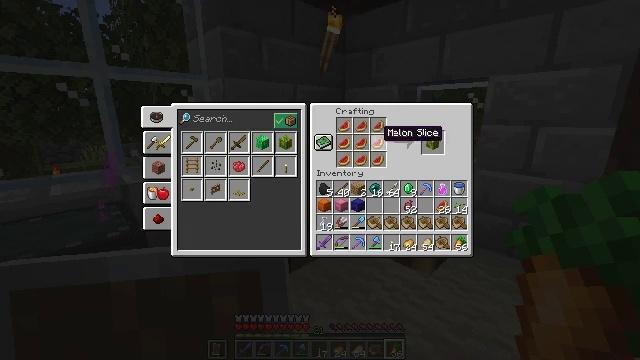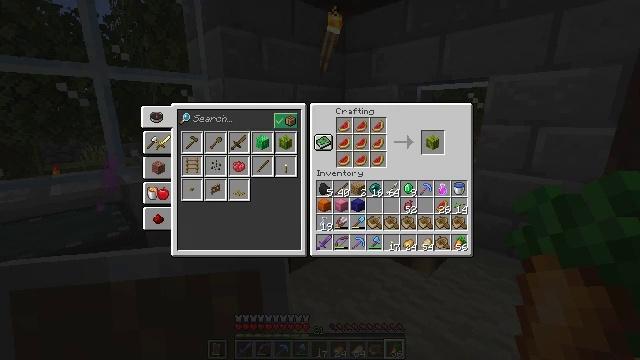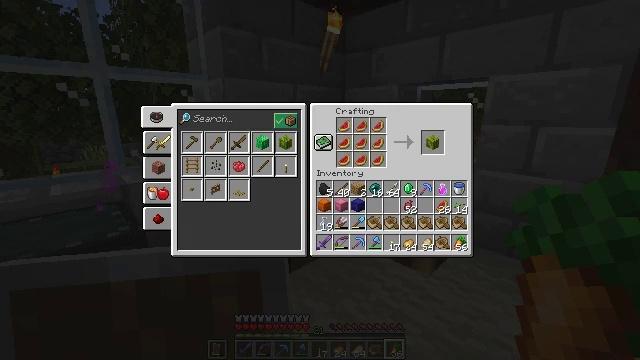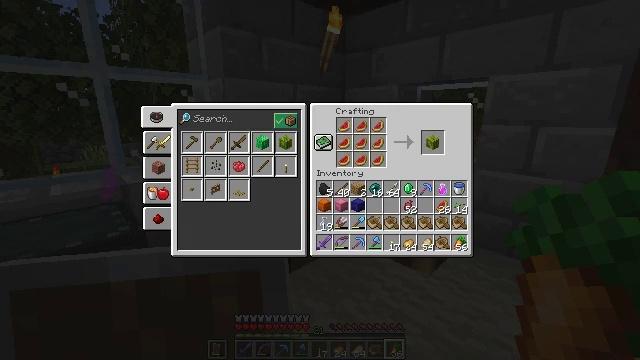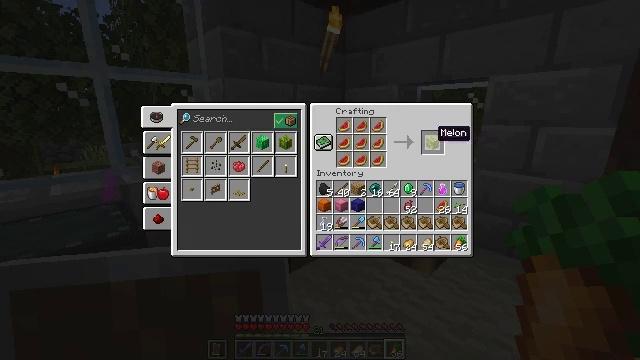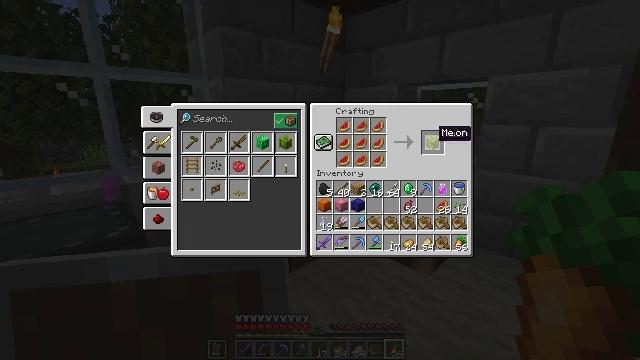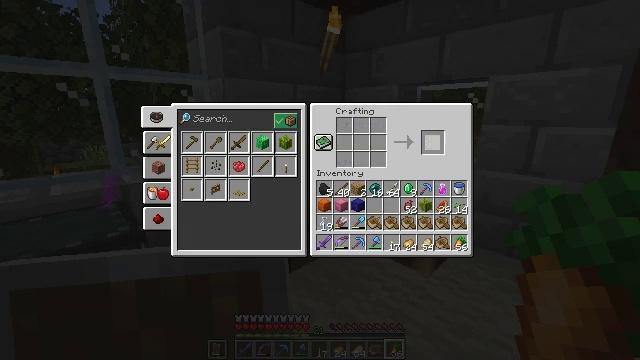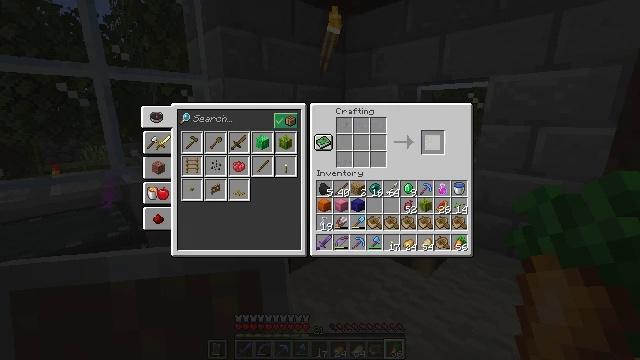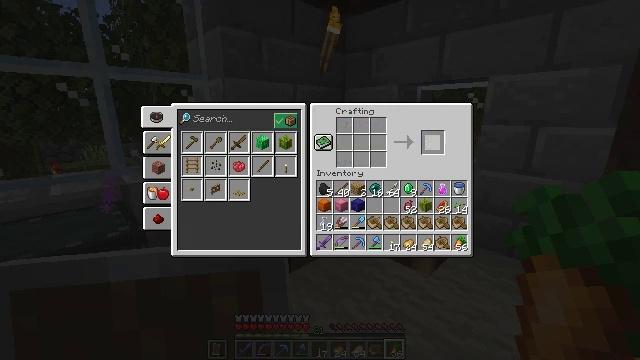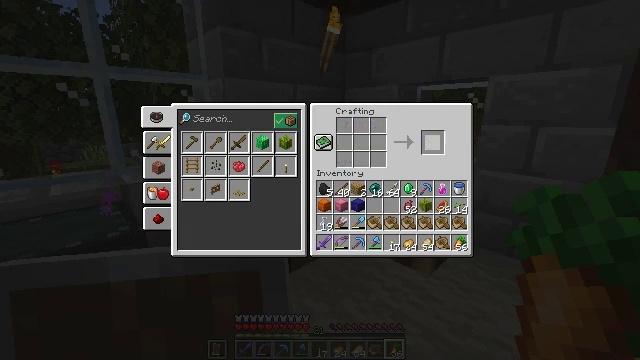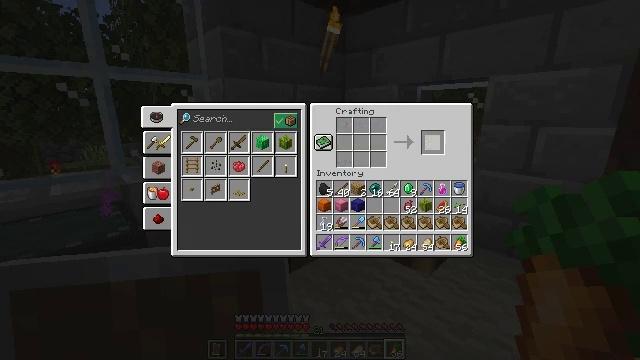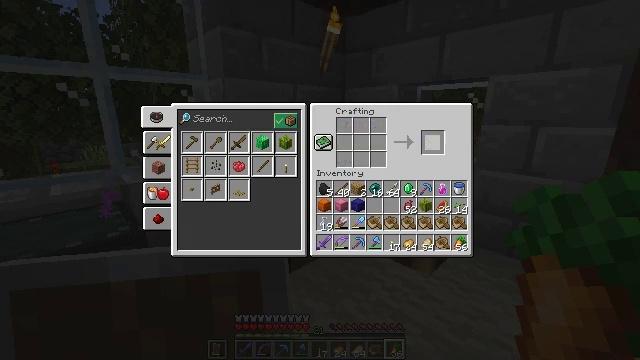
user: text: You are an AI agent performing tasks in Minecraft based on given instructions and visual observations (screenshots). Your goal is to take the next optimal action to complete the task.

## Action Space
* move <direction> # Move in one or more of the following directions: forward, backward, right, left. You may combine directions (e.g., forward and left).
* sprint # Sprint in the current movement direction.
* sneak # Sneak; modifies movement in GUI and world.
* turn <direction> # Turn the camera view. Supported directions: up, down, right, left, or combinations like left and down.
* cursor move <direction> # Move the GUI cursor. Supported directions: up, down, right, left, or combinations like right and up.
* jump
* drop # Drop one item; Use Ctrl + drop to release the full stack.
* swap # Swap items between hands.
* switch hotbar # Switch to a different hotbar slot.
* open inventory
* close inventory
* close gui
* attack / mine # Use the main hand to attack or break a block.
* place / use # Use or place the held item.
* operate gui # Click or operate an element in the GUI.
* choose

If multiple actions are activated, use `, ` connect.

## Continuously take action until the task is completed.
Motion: motion action
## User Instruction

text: Open the crafting table to craft a melon.
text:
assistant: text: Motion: cursor move right
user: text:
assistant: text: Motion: cursor move right
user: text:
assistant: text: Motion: no_op
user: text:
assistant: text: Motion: sneak, cursor move right
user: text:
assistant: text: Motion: sneak
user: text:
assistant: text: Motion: sneak, operate gui
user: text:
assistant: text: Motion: sneak, operate gui
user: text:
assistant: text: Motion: sneak
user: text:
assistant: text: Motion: sneak
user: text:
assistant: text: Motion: no_op
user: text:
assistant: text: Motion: no_op
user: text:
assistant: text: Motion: no_op